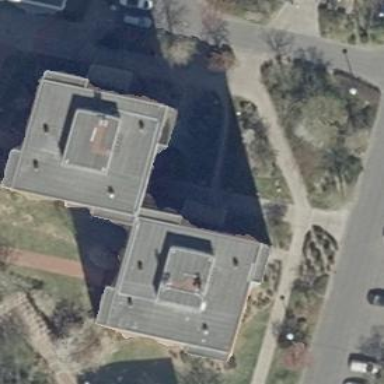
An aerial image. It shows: Flat-roofed apartment building.